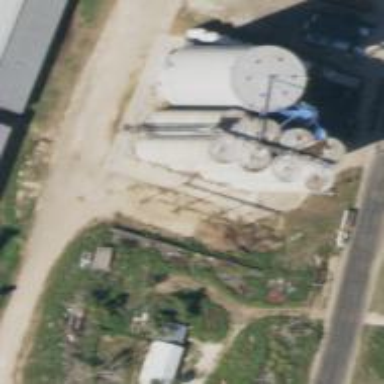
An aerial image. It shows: Silo.